Question: I have a problem with pagination, how to display only 10 items? can do something like this in google - number increased by +5?

'''
<?php
// Make the links to other pages, if necessary.
if ($pages > 1) {
echo '<br /><p>';
$current_page = ($start/$display) + 1;
// If it's not the first page, make a Previous button:
if ($current_page != 1) {
echo '<a href="list_photos_4.php?s=' . ($start - $display) . '&p=' . $pages . '&sort=' . $sort . '">Previous</a> ';
}
// Make all the numbered pages:
for ($i = 1; $i <= $pages; $i++) {
if ($i != $current_page) {
echo '<a href="list_photos_4.php?s=' . (($display * ($i - 1))) . '&p=' . $pages . '&sort=' . $sort . '">' . $i . '</a> ';
} else {
echo $i . ' ';
}
} // End of FOR loop.
// If it's not the last page, make a Next button:
if ($current_page != $pages) {
echo '<a href="list_photos_4.php?s=' . ($start + $display) . '&p=' . $pages . '&sort=' . $sort . '">Next</a>';
}
echo '</p>'; // Close the paragraph.
} // End of links section.
?>
'''
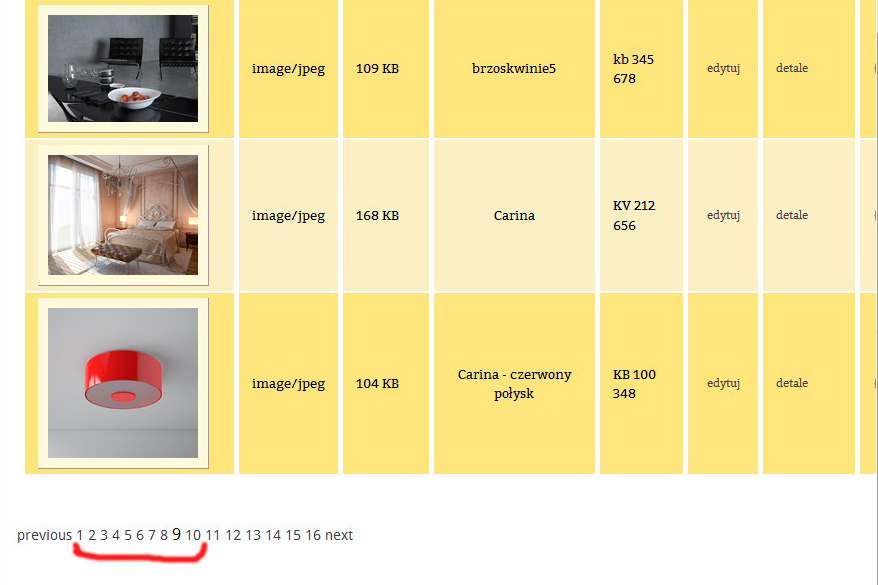
Answer: Try to change section (Make all the numbered pages) to this:
'''
// Make all the numbered pages:
for ($i = 1; $i <= $pages; $i++) {
if ($i != $current_page) {
$distance = $current_page - $i;
if (abs($distance) < 5){
echo '<a href="list_photos_4.php?s=' . (($display * ($i - 1))) . '&p=' . $pages . '&sort=' . $sort . '">' . $i . '</a> ';
}
} else {
echo $i . ' ';
}
} // End of FOR loop
'''
I hope this work fine for You.